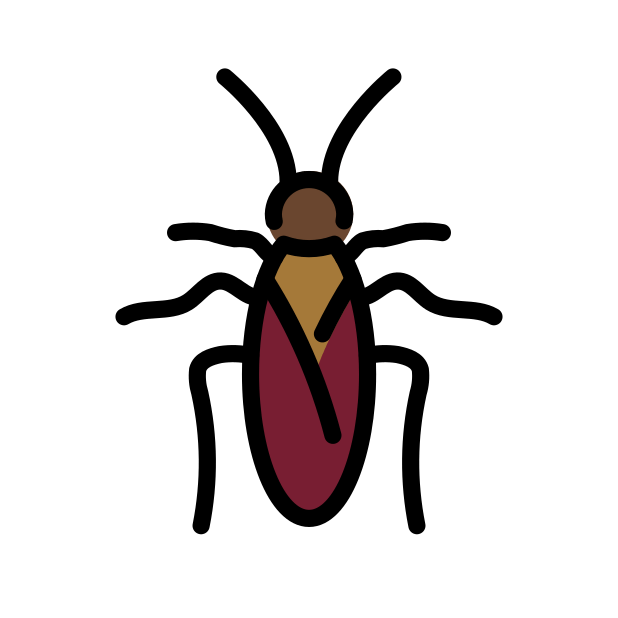
Emoji: 🪳
Name: cockroach
Unicode: 0x1fab3